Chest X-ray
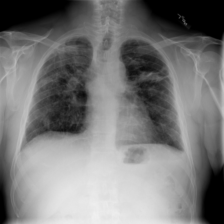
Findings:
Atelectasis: negative
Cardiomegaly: negative
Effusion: negative
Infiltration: negative
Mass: negative
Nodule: positive
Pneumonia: negative
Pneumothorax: negative
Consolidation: negative
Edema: negative
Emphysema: negative
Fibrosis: positive
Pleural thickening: negative
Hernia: negative